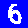
Digit: 6